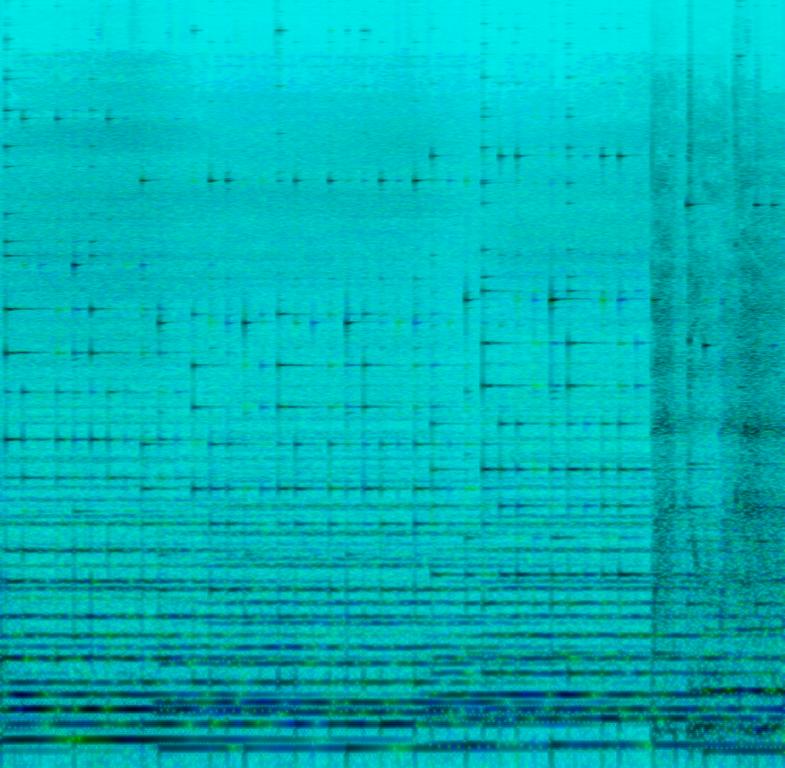
A female singer sings this chanting vocals with backup singers in vocal harmony. The song is medium tempo with bell harmony, keyboard accompaniment, steady rhythm and a string pad harmony. The song is healing and a new age in nature.